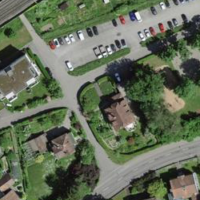
EUNIS habitat code: 54
Species observed at this site:
Cirsium arvense
Dryas octopetala
Campanula glomerata
Silene nutans
Lotus corniculatus
Silene dioica
Galium mollugo
Aquilegia vulgaris
Knautia arvensis
Tagetes erecta
Cardamine pratensis
Lysimachia vulgaris
Anthyllis vulneraria
Daucus carota
Aster amellus
Levisticum officinale